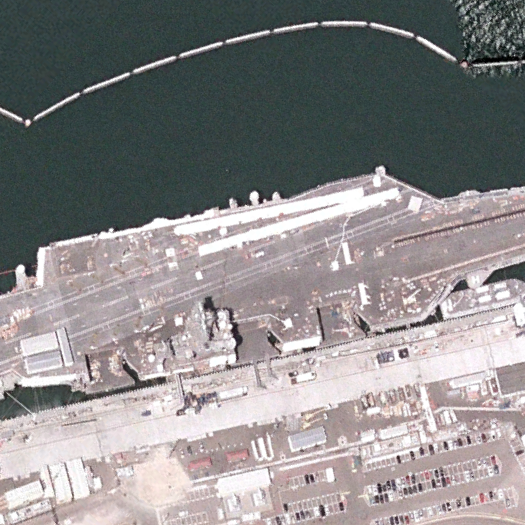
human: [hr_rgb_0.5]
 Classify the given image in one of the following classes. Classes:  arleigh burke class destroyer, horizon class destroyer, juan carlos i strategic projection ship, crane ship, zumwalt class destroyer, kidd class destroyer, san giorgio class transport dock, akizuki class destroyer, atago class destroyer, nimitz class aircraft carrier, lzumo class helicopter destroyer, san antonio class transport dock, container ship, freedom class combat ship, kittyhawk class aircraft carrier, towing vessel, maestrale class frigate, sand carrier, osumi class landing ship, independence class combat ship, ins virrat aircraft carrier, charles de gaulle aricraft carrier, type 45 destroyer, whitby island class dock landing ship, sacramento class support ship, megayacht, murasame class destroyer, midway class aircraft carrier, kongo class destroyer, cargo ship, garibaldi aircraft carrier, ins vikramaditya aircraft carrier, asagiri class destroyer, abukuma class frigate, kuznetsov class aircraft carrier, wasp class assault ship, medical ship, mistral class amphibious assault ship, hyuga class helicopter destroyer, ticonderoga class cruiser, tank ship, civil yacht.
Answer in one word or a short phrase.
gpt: Nimitz class aircraft carrier